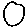
Label: circle